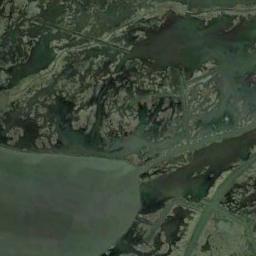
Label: wetland